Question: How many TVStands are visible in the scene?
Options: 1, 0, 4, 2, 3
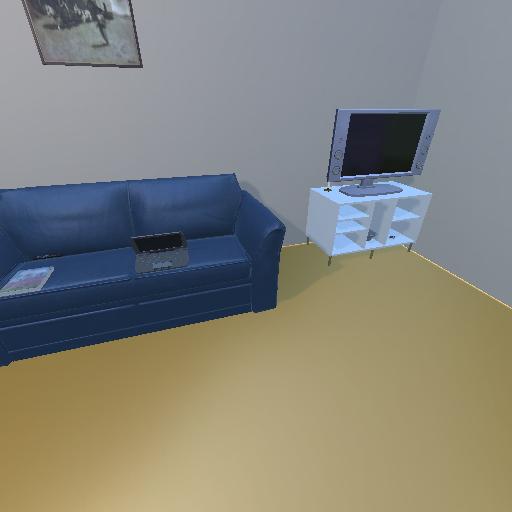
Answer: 1